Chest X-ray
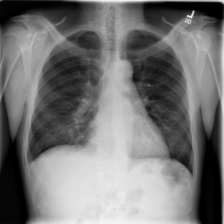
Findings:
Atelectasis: negative
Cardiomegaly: negative
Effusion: negative
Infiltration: negative
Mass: negative
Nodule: negative
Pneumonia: negative
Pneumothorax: negative
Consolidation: negative
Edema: negative
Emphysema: negative
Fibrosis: negative
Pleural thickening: negative
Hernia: negative